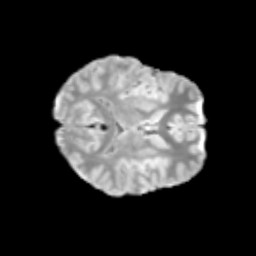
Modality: T2w
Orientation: axial
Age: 11
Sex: male
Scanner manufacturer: siemens
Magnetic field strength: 3 T
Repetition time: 3.8 s
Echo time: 0.07 s